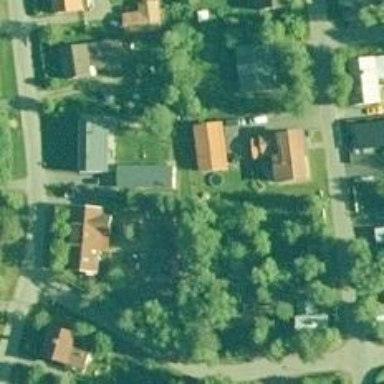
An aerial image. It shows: Peaceful suburb.